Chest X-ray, AP view. Patient: 50 years old, sex M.
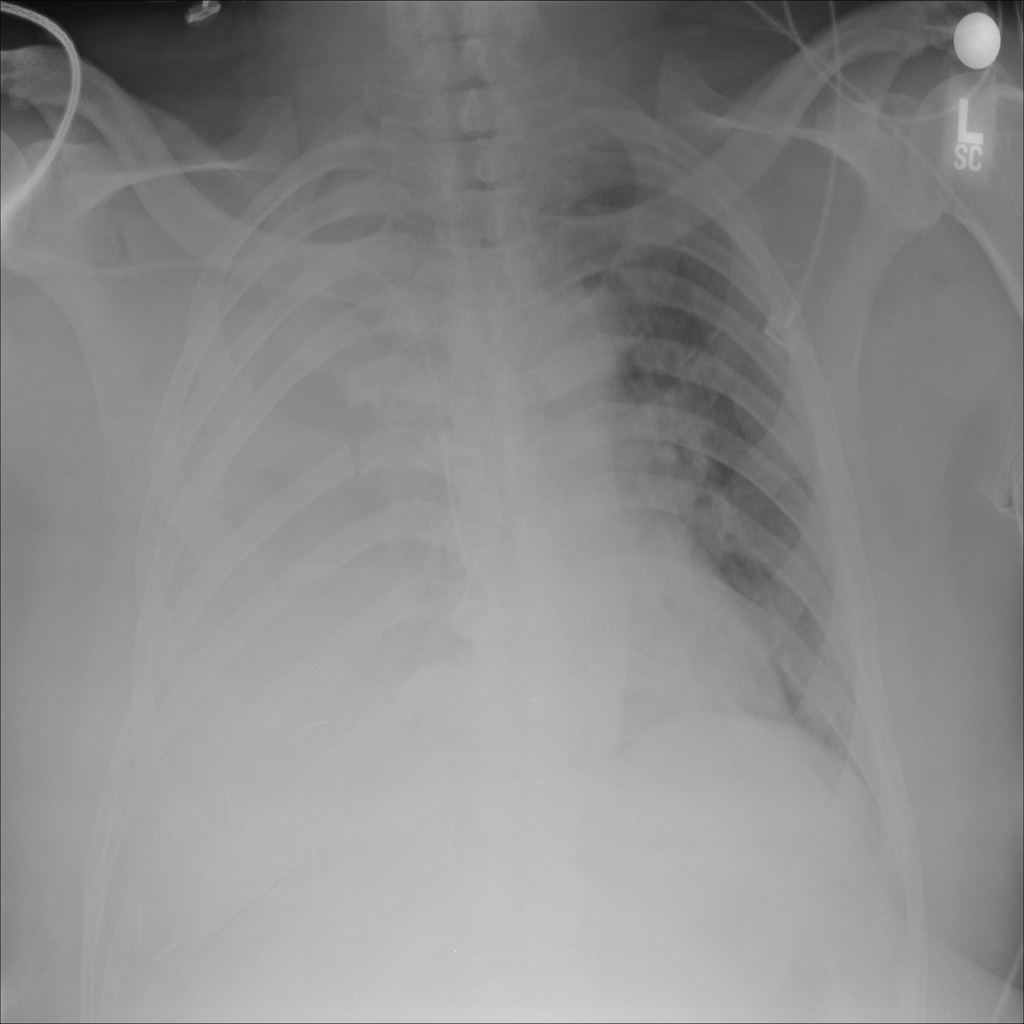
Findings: No Finding